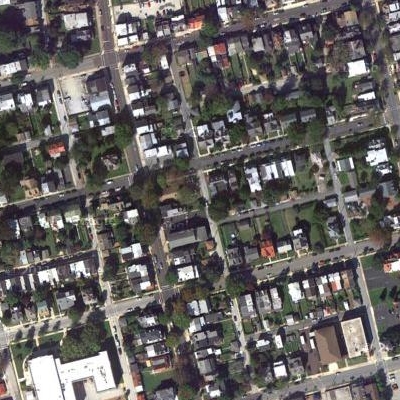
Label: fResident